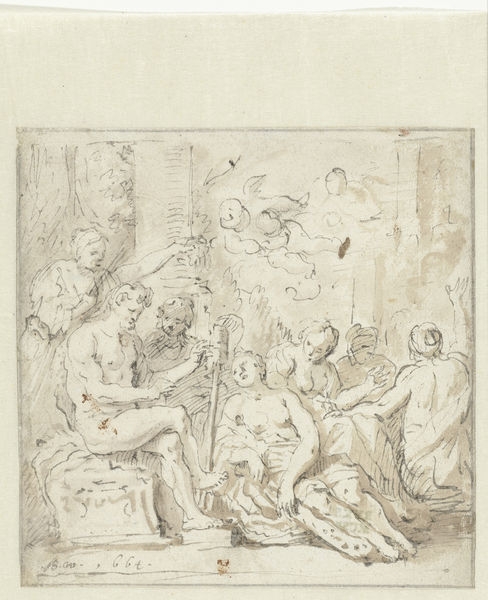
Titel: Hercules bij Omphale
Künstler: Zacharias Blijhooft
Standort: Amsterdam
Institution: Rijksmuseum
Schlagwörter: akt, mann, nackt, wolken, sitzen, brust, skizze, zeichnung, rot, kind, personen, stock, engel, blut, bleistift, antik, griechisch, hingabe, antikisierend, diskussion, tempel, michelangelo, seule, +könig, brüstr